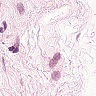
Metastatic tissue present: no